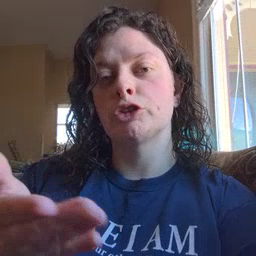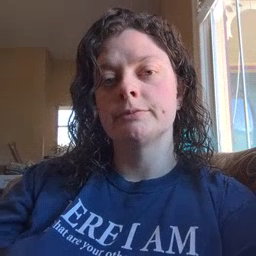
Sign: book